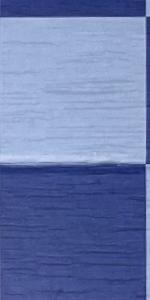
Label: Empty